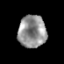
Tissue: prostate
Cell type: Myeloid cells
Senescence score: 0.2898
Nuclear area (px): 890
Mean DAPI intensity: 145.907